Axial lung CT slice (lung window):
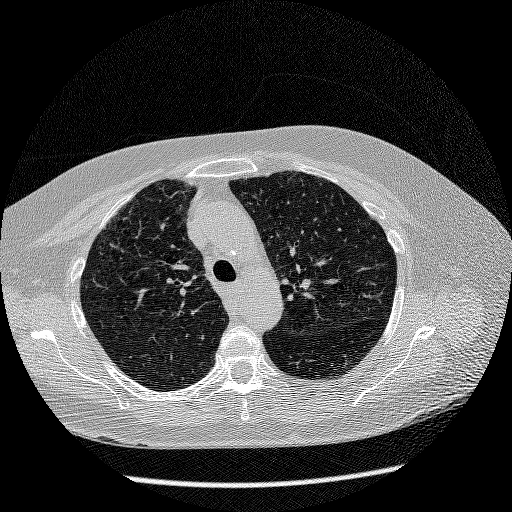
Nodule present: no